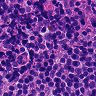
Metastatic tissue present: no